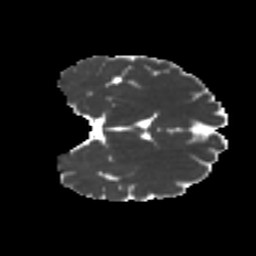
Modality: MD
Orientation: coronal
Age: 22
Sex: female
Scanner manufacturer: ge
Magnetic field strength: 3 T
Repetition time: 7.8 s
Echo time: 0.0606 s